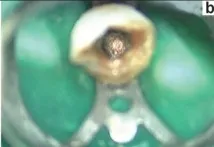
Calcium sulfate apical barrier in place.
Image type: radiology (ultrasound)